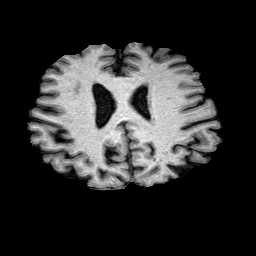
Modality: T1w
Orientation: coronal
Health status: healthy